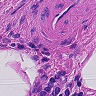
Metastatic tissue present: no